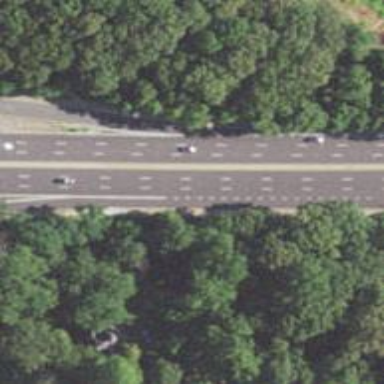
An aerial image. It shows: Trunk link highway.